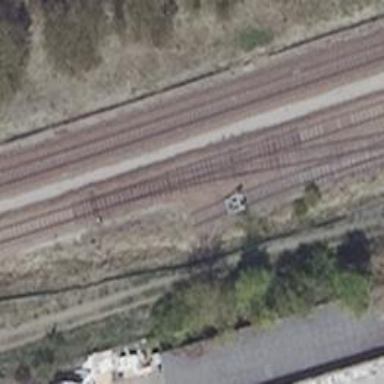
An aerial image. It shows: Railway yard in service.